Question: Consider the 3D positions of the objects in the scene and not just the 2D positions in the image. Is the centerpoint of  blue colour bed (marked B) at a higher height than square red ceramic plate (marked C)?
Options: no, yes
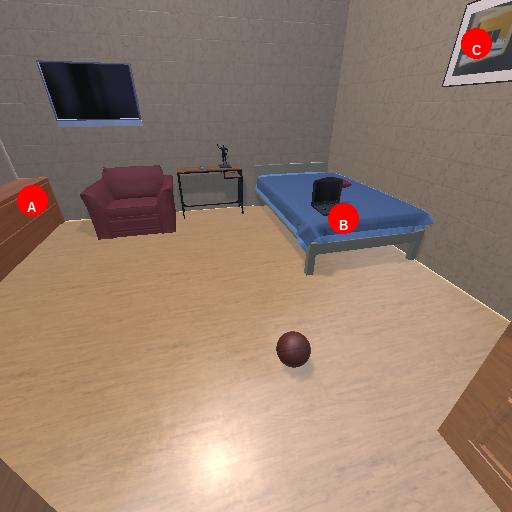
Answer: no